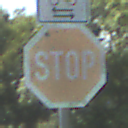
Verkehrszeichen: Stop
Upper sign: RichtungsangabeDurchPfeile9
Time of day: Midday
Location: Outdoor (Nature)
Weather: Clear
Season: NotSpecified
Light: Natural